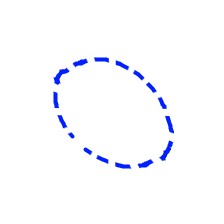
Shape: circle